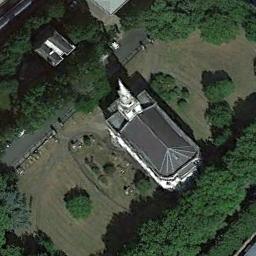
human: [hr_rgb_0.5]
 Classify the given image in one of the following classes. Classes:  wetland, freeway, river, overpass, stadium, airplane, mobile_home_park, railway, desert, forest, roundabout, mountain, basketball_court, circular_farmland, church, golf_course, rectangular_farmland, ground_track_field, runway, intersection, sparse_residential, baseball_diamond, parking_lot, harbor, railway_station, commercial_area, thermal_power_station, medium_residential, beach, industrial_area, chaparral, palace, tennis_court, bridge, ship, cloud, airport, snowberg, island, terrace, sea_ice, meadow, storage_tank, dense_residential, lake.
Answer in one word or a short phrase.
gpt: church